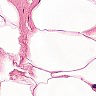
Metastatic tissue present: no